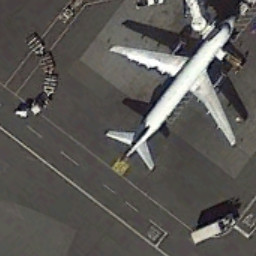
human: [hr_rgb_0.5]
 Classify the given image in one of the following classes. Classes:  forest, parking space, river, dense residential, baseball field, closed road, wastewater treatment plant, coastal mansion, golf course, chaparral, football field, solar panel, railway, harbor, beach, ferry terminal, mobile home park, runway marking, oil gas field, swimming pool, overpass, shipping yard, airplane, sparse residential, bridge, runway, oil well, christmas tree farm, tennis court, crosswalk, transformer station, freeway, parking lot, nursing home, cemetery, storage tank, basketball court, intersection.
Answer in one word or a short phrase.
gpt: airplane